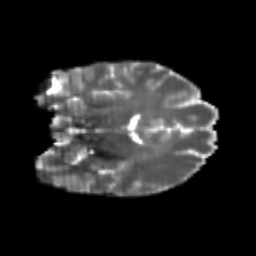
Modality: T2w
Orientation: coronal
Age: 25
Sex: female
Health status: healthy
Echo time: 0.074 s